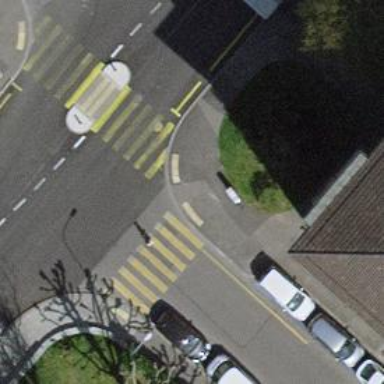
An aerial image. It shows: Kerb barrier.